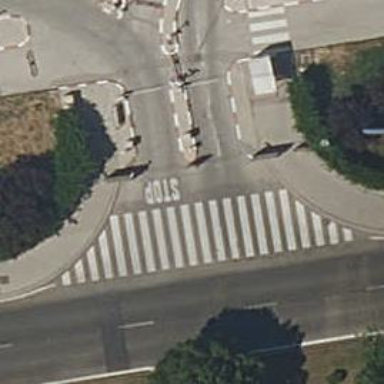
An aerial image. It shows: Asphalt footway with uncontrolled zebra crossing.